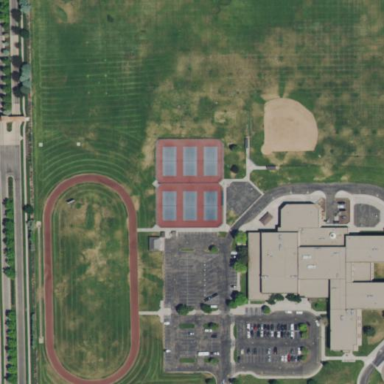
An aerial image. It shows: School.